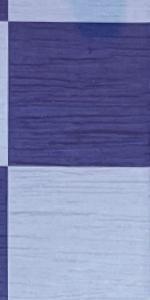
Label: Empty